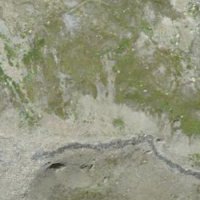
EUNIS habitat code: 31
Species observed at this site:
Eristalis tenax